Field crop: maize
Growth stage: 1
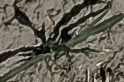
Species: sorghum